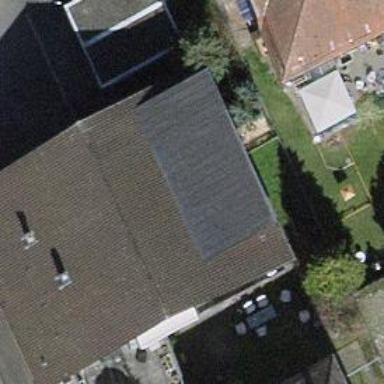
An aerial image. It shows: Building with gabled roof oriented across.